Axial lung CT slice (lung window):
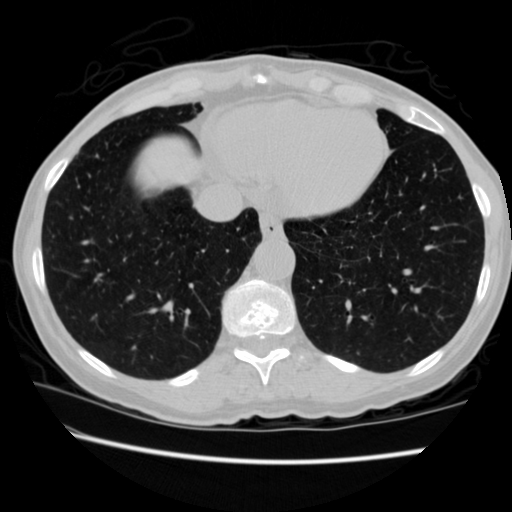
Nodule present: no